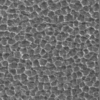
Label: not_dusty